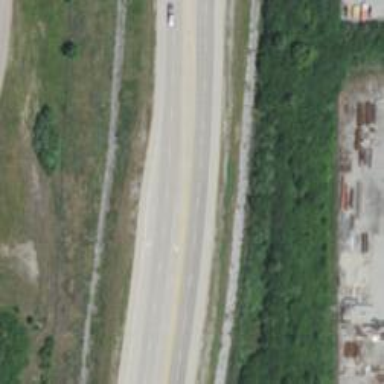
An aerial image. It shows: Primary highway with expressway characteristics.